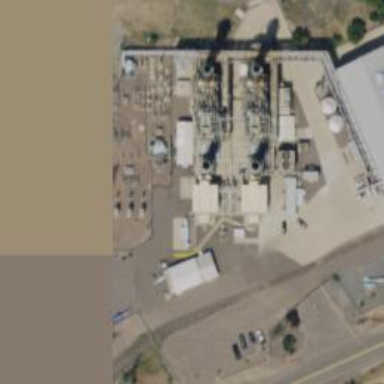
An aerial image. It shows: Switch for power supply.